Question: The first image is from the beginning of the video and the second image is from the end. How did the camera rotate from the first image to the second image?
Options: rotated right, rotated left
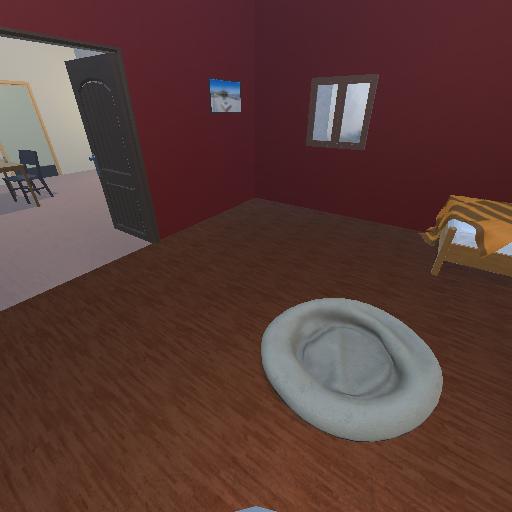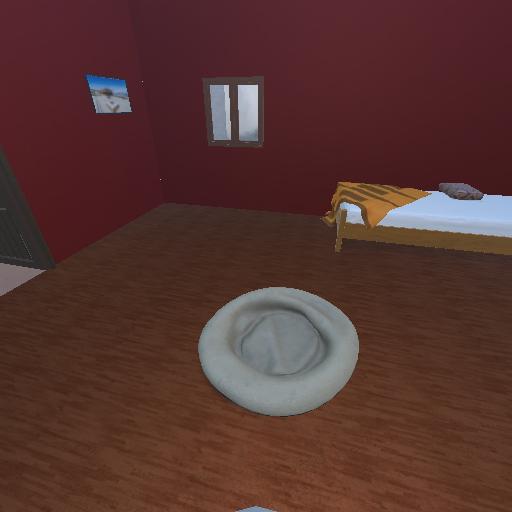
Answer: rotated right